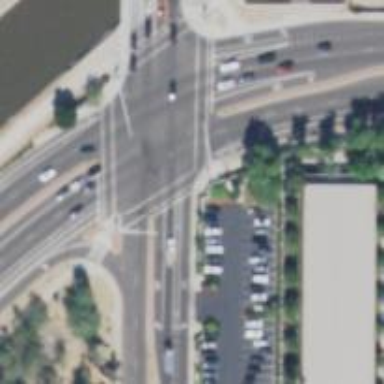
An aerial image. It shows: Solid stop line on the road marking.